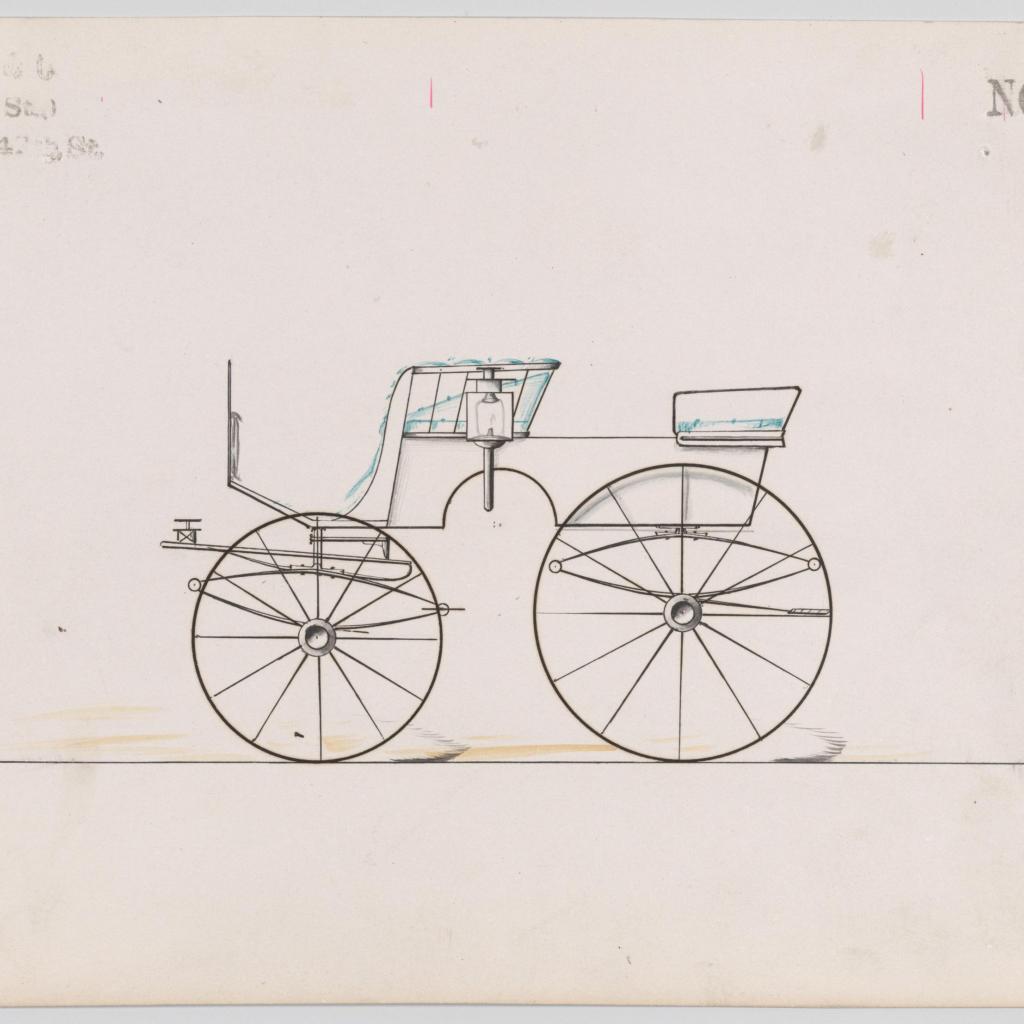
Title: Design for T-Cart, no. 3266a
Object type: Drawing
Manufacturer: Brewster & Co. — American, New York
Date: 1876
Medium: Pen and black ink, watercolor and gouache
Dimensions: Sheet: 6 × 8 9/16 in. (15.2 × 21.7 cm)
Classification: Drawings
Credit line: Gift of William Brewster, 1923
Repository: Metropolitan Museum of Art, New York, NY